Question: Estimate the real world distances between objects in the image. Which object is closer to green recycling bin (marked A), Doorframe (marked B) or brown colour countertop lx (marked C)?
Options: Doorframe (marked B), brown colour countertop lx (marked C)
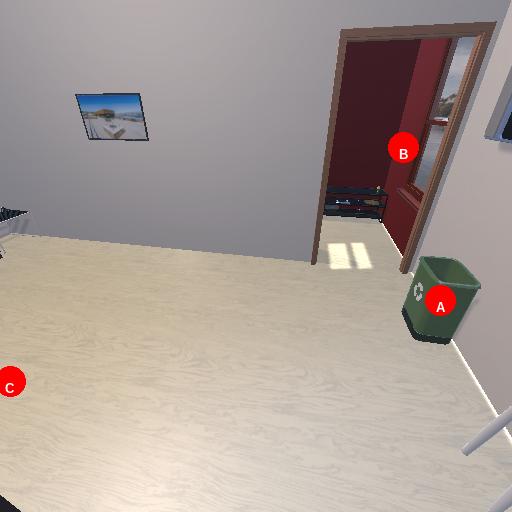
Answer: Doorframe (marked B)